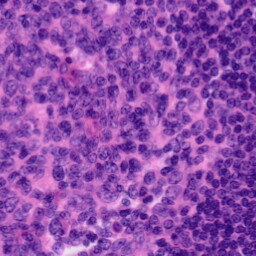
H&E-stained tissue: Tonsil